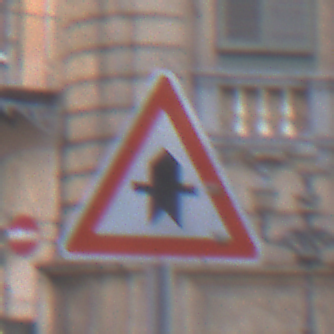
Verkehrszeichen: Vorfahrt
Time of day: SunriseSunset
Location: Outdoor (Urban)
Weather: PartlyCloudy
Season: NotSpecified
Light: Natural